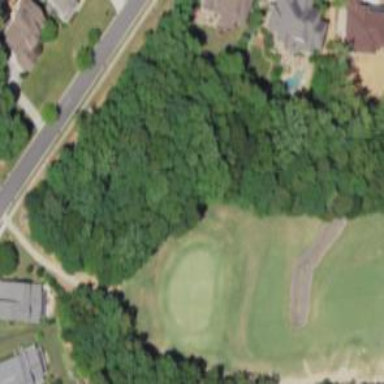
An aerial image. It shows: Golf rough area.